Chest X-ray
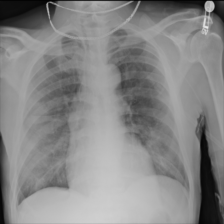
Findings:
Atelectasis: negative
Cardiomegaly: negative
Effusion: negative
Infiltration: negative
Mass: negative
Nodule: negative
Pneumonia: negative
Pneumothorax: negative
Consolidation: negative
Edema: negative
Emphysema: negative
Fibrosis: negative
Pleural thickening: negative
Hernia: negative